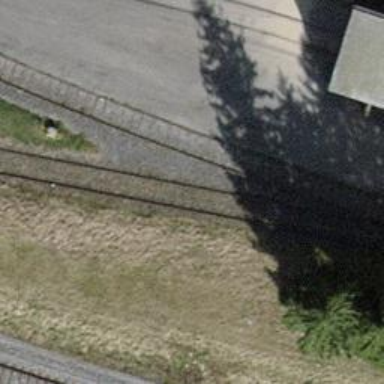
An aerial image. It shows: Railway yard used for servicing trains.